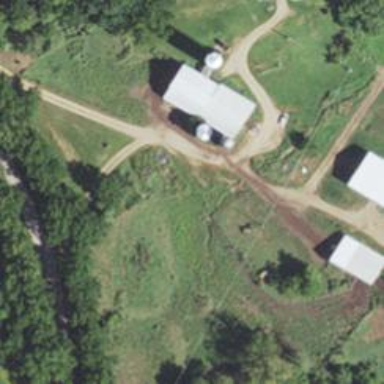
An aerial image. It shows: Silo.